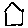
Label: house